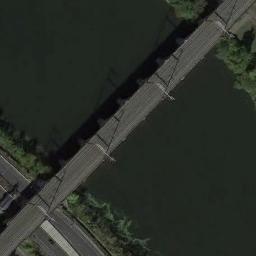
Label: bridge